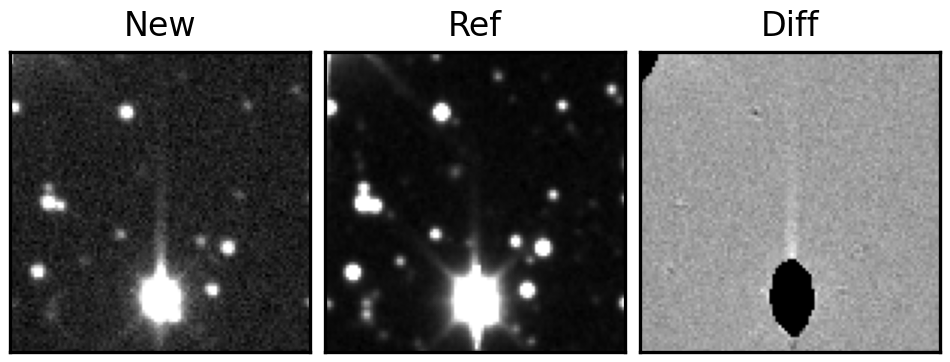
Label: bogus